Question: I am trying to design a UI for tic tac toe in java but I don't understand why is their a 5th row in the UI.I want to have four rows where bottom three rows would serve as buttons for Board of tictactoe and top row would be used as display toshow important messages to the users . I have attached the code and a snapshot of the UI.
'''
//code
package TicTacToe;
import java.awt.*;
import javax.swing.*;
import java.awt.event.*;
public class TicTacToeUI extends JFrame implements ActionListener {
private static final long serialVersionUID = 1L;
JPanel[] row = new JPanel[4];
JButton[] button = new JButton[9];
String[] buttonString = {" "," "," ",
" "," "," ",
" "," "," "};
Dimension displayDimension = new Dimension(290, 45);
Dimension regularDimension = new Dimension(90, 90);
JTextArea display = new JTextArea(2, 20);
Font font = new Font("Times new Roman", Font.BOLD, 14);
public TicTacToeUI(){
super("TicTacToe");
setDesign();
setSize(350, 500);
setResizable(false);
setDefaultCloseOperation(EXIT_ON_CLOSE);
GridLayout grid = new GridLayout(5,5);
setLayout(grid);
FlowLayout f1 = new FlowLayout(FlowLayout.CENTER);
FlowLayout f2 = new FlowLayout(FlowLayout.CENTER,1,1);//gap in cells
for(int i = 0; i < 4; i++ )
row[i] = new JPanel();
row[0].setLayout(f1);
for(int i = 1; i < 4; i++)
row[i].setLayout(f2);
for(int i = 0; i < 9; i++) {
button[i] = new JButton();
button[i].setText(buttonString[i]);
button[i].setBackground(Color.black);
button[i].setFont(font);
button[i].addActionListener(this);
}
display.setFont(font);
display.setEditable(false);
display.setComponentOrientation(ComponentOrientation.RIGHT_TO_LEFT);
display.setPreferredSize(displayDimension);
for(int i = 0; i < 9; i++)
button[i].setPreferredSize(regularDimension);
row[0].add(display);
add(row[0]);
for(int i=1,k=0;i<4&&k<9;i++){
for(int j=0;j<3;j++){
row[i].add(button[k]);
k++;
}
add(row[i]);
}
setVisible(true);
}
public final void setDesign() {
try {
UIManager.setLookAndFeel(
"com.sun.java.swing.plaf.nimbus.NimbusLookAndFeel");
} catch(Exception e) {
}
}
public static void main(String[] args) {
TicTacToeUI obj = new TicTacToeUI();
}
@Override
public void actionPerformed(ActionEvent ae) {
// TODO Auto-generated method stub
int x,y;
if(ae.getSource()==button[0]){
x=0;
y=0;
display.setText("x = " + x + "y = " + y);
}
else if(ae.getSource()==button[1]){
x=0;
y=1;
display.setText("x = " + x + "y = " + y);
}
else if(ae.getSource()==button[2]){
x=0;
y=2;
display.setText("x = " + x + "y = " + y);
}
else if(ae.getSource()==button[3]){
x=1;
y=0;
display.setText("x = " + x + "y = " + y);
}
else if(ae.getSource()==button[4]){
x=1;
y=1;
display.setText("x = " + x + "y = " + y);
}
else if(ae.getSource()==button[5]){
x=1;
y=2;
display.setText("x = " + x + "y = " + y);
}
else if(ae.getSource()==button[6]){
x=2;
y=0;
display.setText("x = " + x + "y = " + y);
}
else if(ae.getSource()==button[7]){
x=2;
y=1;
display.setText("x = " + x + "y = " + y);
}
else if(ae.getSource()==button[8]){
x=2;
y=2;
display.setText("x = " + x + "y = " + y);
}
}
}
'''

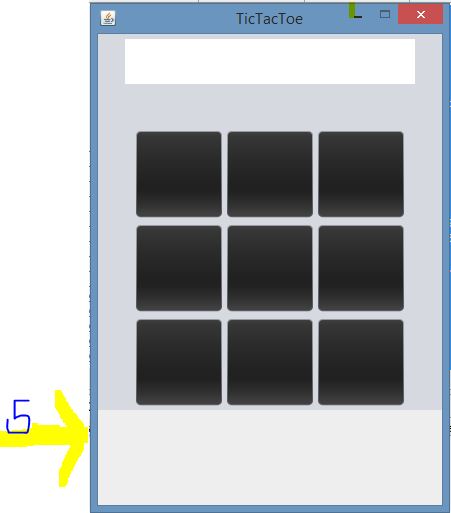
Answer: Well, I'm not sure if I understand your question, because the problem you have is in this line:
'''
GridLayout grid = new GridLayout(5,5);
'''
I you want to have 4 rows then just change it to:
'''
GridLayout grid = new GridLayout(4,5);
'''
Hope it helps.